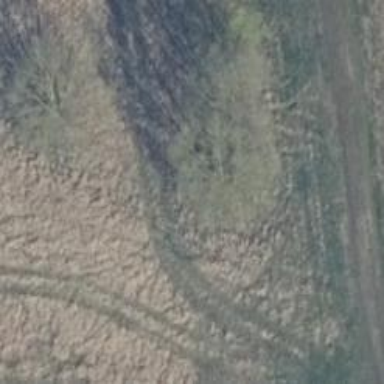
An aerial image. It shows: Row of trees in natural setting.